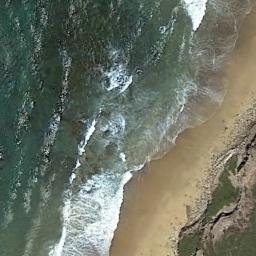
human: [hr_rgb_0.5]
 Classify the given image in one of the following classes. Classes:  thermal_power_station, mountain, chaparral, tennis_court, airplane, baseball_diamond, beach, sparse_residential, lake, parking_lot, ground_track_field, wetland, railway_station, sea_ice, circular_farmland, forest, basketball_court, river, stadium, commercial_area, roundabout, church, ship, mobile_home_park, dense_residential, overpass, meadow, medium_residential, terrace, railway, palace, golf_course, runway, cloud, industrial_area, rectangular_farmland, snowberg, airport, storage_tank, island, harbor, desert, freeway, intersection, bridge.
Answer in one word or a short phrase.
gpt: beach